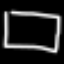
Label: square